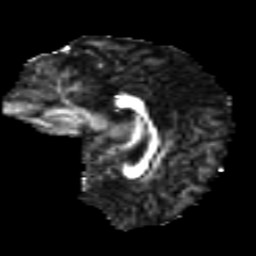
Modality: FA
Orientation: sagittal
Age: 17
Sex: male
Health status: ill
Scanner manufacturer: ge
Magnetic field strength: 3 T
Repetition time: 6.863 s
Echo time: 0.0808 s